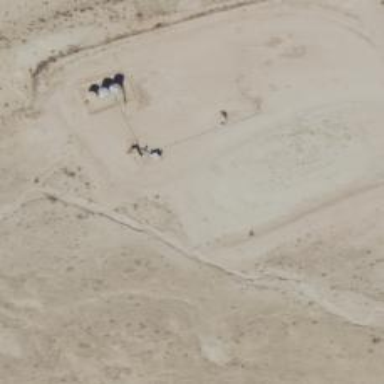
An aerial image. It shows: Petroleum well.